Field crop: maize
Growth stage: 2
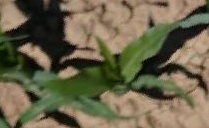
Species: maize